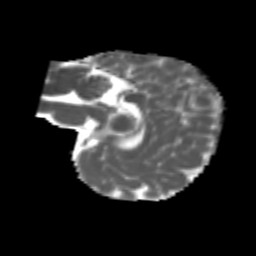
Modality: MD
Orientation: sagittal
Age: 6
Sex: male
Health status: healthy